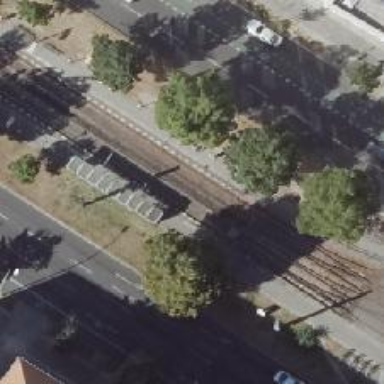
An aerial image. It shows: Tram railway with contact lines for electrification.